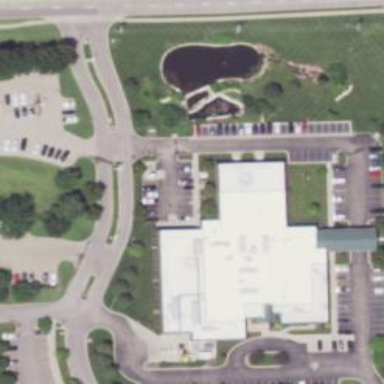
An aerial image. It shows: Healthcare facility identified as hospital.